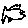
Label: fish